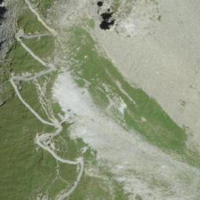
EUNIS habitat code: 48
Species observed at this site:
Aster alpinus